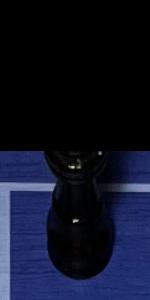
Label: Queen_Black